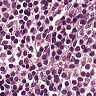
Metastatic tissue present: no